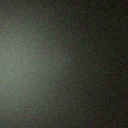
Screen state: off